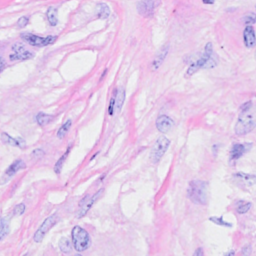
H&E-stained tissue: Breast